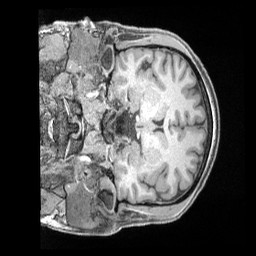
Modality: T1w
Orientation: coronal
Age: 39
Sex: male
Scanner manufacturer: siemens
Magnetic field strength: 3 T
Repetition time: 2 s
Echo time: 0.00211 s